Question: I am looking the definition of javascript function 'addHorizonLoadEvent'in following code, This function is defined in the separate file javascript file, So How I will track js file where the definition of that javascript is defined.
'''
addHorizonLoadEvent(function() {
show_hide_datepickers();
});
'''
Please see the image, I found the definition of addHorizonLoadEvent, But I want to go to the file, How I will go?

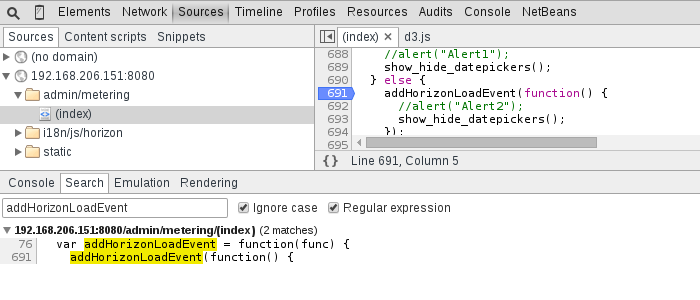
Answer: 1. CTRL + SHIFT + F search in all files (for chrome) or CTRL+ ALT + F(for FF)
2. Add a breakpoint the line with the function and when that breakpoint is triggered (when that function is being executed) press F11 to step into it.
3. If you're function is already in scope just console.log it (like foo not foo()) and click on the output)